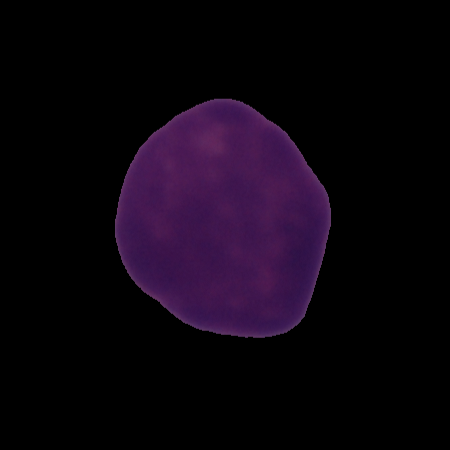
Label: cancer